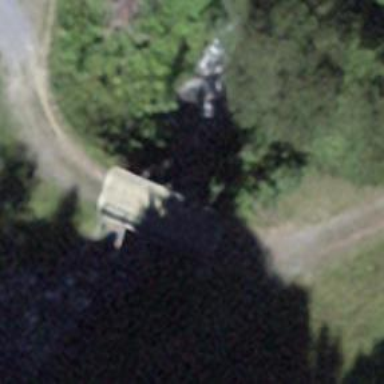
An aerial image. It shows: Gravel track with bridge. The track has grade3 tracktype.